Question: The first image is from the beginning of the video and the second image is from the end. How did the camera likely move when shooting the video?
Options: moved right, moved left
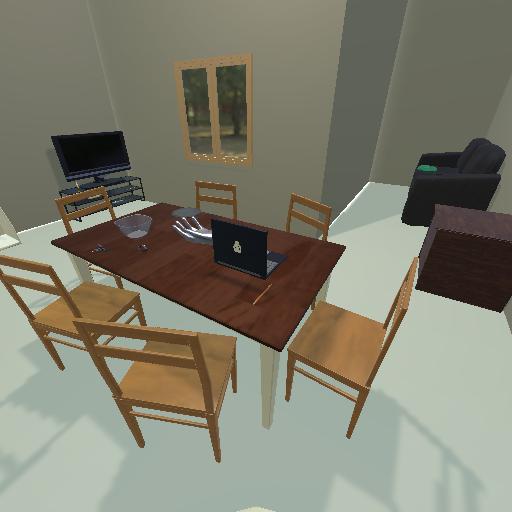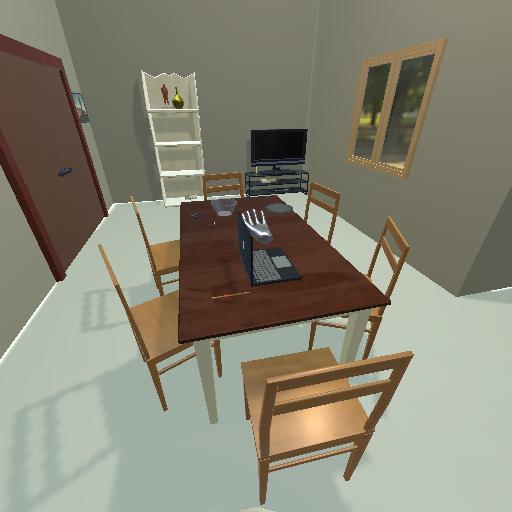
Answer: moved right